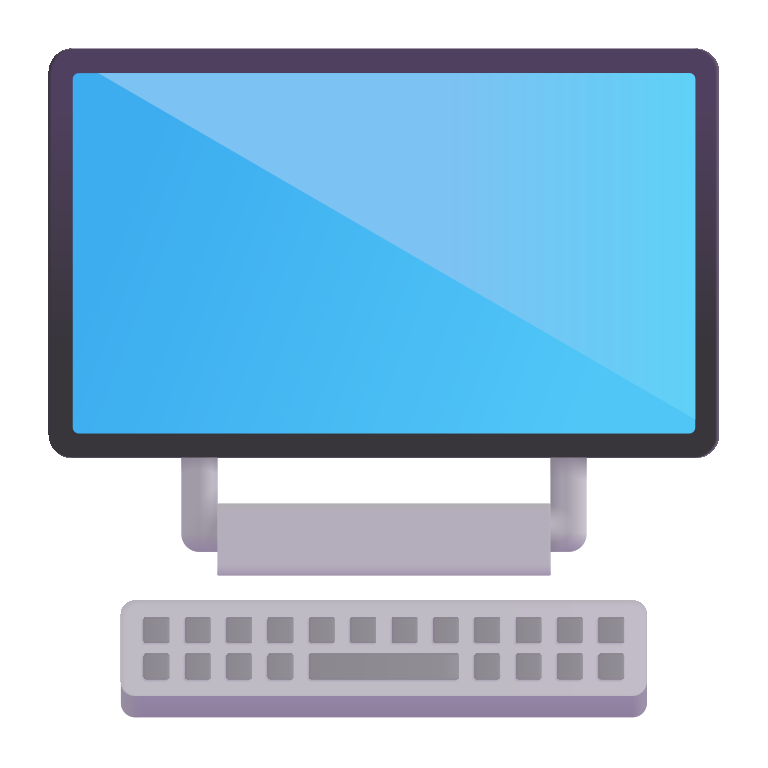
desktop computer color